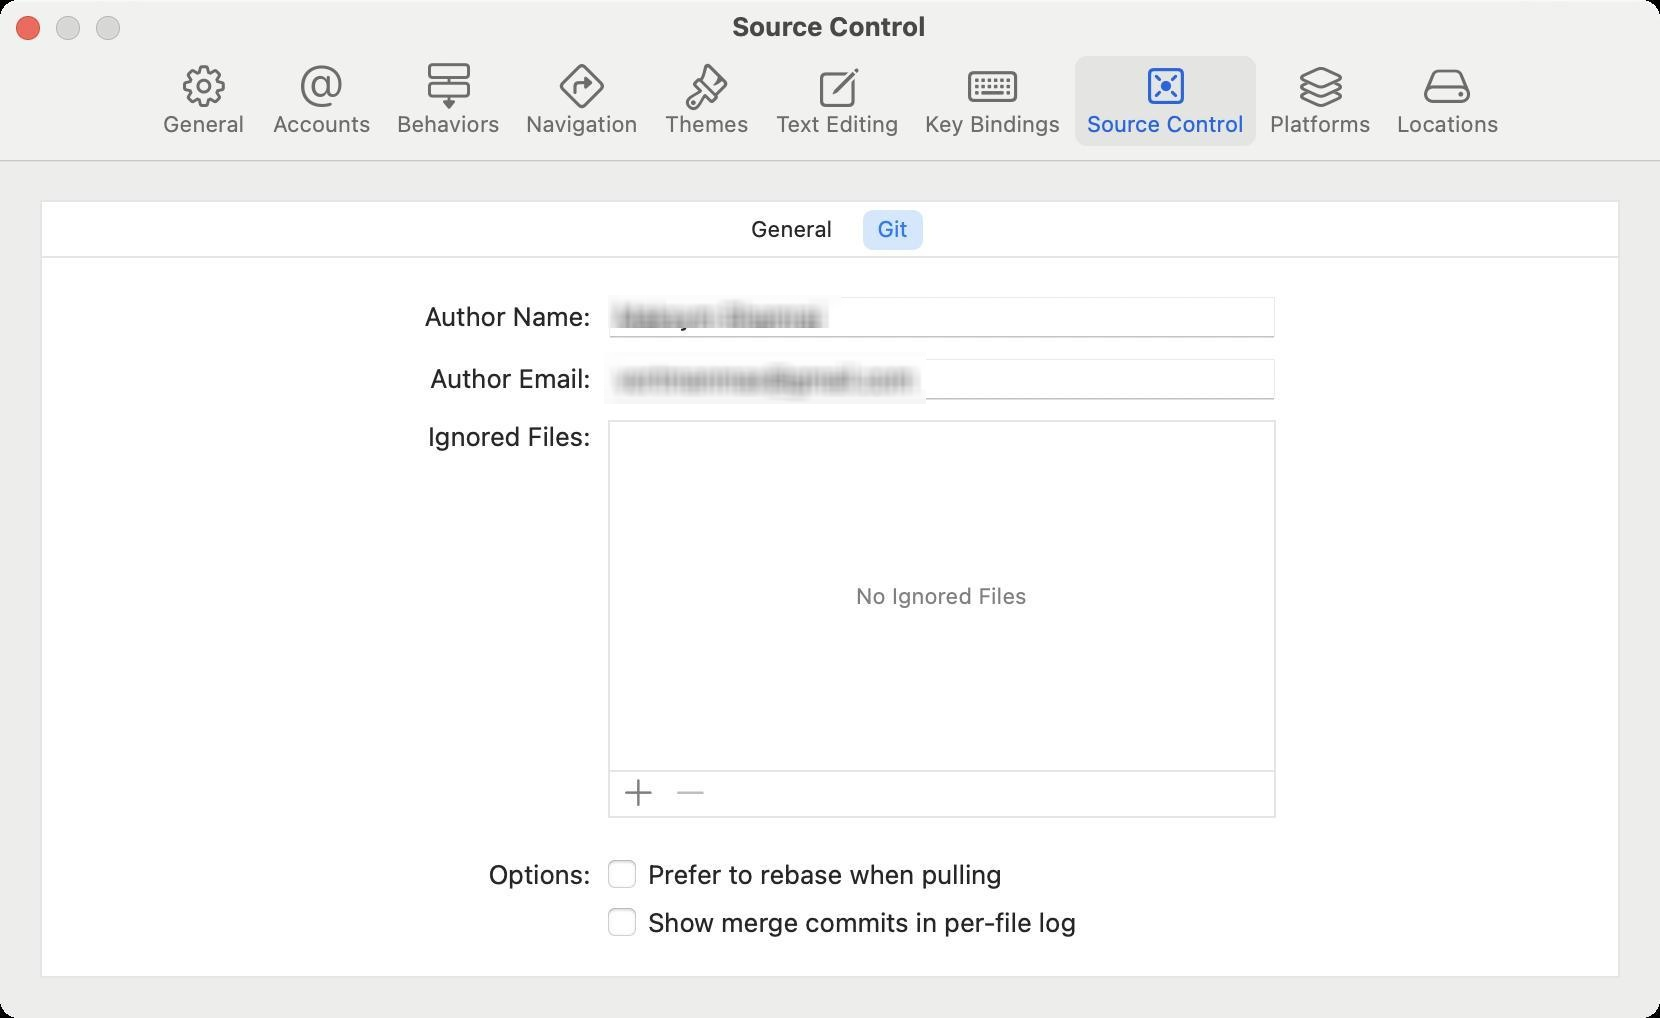
Accessibility tree:
{"name": "Source_Control", "role": "AXWindow", "description": null, "role_description": "dialog", "value": null, "position": "449.00;168.00", "size": "830;509", "children": [{"name": null, "role": "AXRadioGroup", "description": "tab chooser", "role_description": "radio group", "value": null, "position": "21.00;101.00", "size": "788;28", "children": [{"name": "General", "role": "AXRadioButton", "description": "General", "role_description": "radio button", "value": 0, "position": "368.50;105.00", "size": "55;20", "children": []}, {"name": "Git", "role": "AXRadioButton", "description": "Git", "role_description": "radio button", "value": 1, "position": "431.50;105.00", "size": "30;20", "children": []}]}, {"name": null, "role": "AXStaticText", "description": null, "role_description": "text", "value": "Author Name:", "position": "210.50;150.00", "size": "88;16", "children": []}, {"name": null, "role": "AXStaticText", "description": null, "role_description": "text", "value": "Author Email:", "position": "213.50;181.00", "size": "84;16", "children": []}, {"name": null, "role": "AXTextField", "description": null, "role_description": "text field", "value": "[name] [surname]", "position": "304.00;148.00", "size": "334;21", "children": []}, {"name": null, "role": "AXTextField", "description": null, "role_description": "text field", "value": "vortmanmax@gmail.com", "position": "304.00;179.00", "size": "334;21", "children": []}, {"name": null, "role": "AXStaticText", "description": null, "role_description": "text", "value": "Ignored Files:", "position": "212.50;210.00", "size": "86;16", "children": []}, {"name": "", "role": "AXButton", "description": "add", "role_description": "button", "value": null, "position": "306.00;386.00", "size": "26;21", "children": []}, {"name": "", "role": "AXButton", "description": "remove", "role_description": "button", "value": null, "position": "332.00;386.00", "size": "26;21", "children": []}, {"name": null, "role": "AXScrollArea", "description": null, "role_description": "scroll area", "value": null, "position": "305.00;211.00", "size": "332;174", "children": [{"name": null, "role": "AXTable", "description": null, "role_description": "table", "value": null, "position": "305.00;211.00", "size": "332;174", "children": [{"name": null, "role": "AXColumn", "description": null, "role_description": "column", "value": null, "position": "315.00;211.00", "size": "312;174", "children": []}]}]}, {"name": "Prefer_to_rebase_when_pulling", "role": "AXCheckBox", "description": null, "role_description": "checkbox", "value": 0, "position": "302.00;428.00", "size": "204;18", "children": []}, {"name": null, "role": "AXStaticText", "description": null, "role_description": "text", "value": "Options:", "position": "242.50;429.00", "size": "56;16", "children": []}, {"name": "Show_merge_commits_in_per-file_log", "role": "AXCheckBox", "description": null, "role_description": "checkbox", "value": 0, "position": "302.00;452.00", "size": "241;18", "children": []}, {"name": null, "role": "AXToolbar", "description": null, "role_description": "toolbar", "value": null, "position": "0.00;28.00", "size": "830;52", "children": [{"name": "General", "role": "AXButton", "description": null, "role_description": "button", "value": null, "position": "74.50;28.00", "size": "55;52", "children": []}, {"name": "Accounts", "role": "AXButton", "description": null, "role_description": "button", "value": null, "position": "130.50;28.00", "size": "61;52", "children": []}, {"name": "Behaviors", "role": "AXButton", "description": null, "role_description": "button", "value": null, "position": "192.50;28.00", "size": "64;52", "children": []}, {"name": "Navigation", "role": "AXButton", "description": null, "role_description": "button", "value": null, "position": "257.00;28.00", "size": "68;52", "children": []}, {"name": "Themes", "role": "AXButton", "description": null, "role_description": "button", "value": null, "position": "326.00;28.00", "size": "55;52", "children": []}, {"name": "Text_Editing", "role": "AXButton", "description": null, "role_description": "button", "value": null, "position": "382.00;28.00", "size": "74;52", "children": []}, {"name": "Key_Bindings", "role": "AXButton", "description": null, "role_description": "button", "value": null, "position": "456.50;28.00", "size": "80;52", "children": []}, {"name": "Source_Control", "role": "AXButton", "description": null, "role_description": "button", "value": null, "position": "537.50;28.00", "size": "90;52", "children": []}, {"name": "Platforms", "role": "AXButton", "description": null, "role_description": "button", "value": null, "position": "629.00;28.00", "size": "62;52", "children": []}, {"name": "Locations", "role": "AXButton", "description": null, "role_description": "button", "value": null, "position": "692.50;28.00", "size": "63;52", "children": []}]}, {"name": null, "role": "AXButton", "description": null, "role_description": "close button", "value": null, "position": "7.00;6.00", "size": "14;16", "children": []}, {"name": null, "role": "AXButton", "description": null, "role_description": "zoom button", "value": null, "position": "47.00;6.00", "size": "14;16", "children": [{"name": null, "role": "AXGroup", "description": null, "role_description": "group", "value": null, "position": "47.00;6.00", "size": "14;16", "children": [{"name": null, "role": "AXGroup", "description": null, "role_description": "group", "value": null, "position": "47.00;6.00", "size": "14;16", "children": []}]}]}, {"name": null, "role": "AXButton", "description": null, "role_description": "minimize button", "value": null, "position": "27.00;6.00", "size": "14;16", "children": []}, {"name": null, "role": "AXStaticText", "description": null, "role_description": "text", "value": "Source Control", "position": "364.00;5.00", "size": "101;16", "children": []}]}